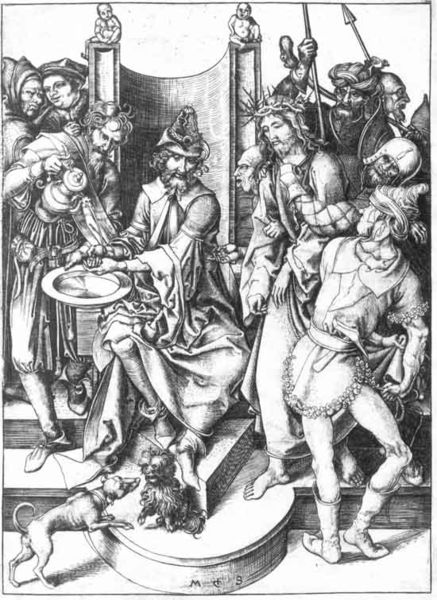
Titel: Christus vor Pilatus
Künstler: Martin Schongauer
Standort: Karlsruhe
Institution: Staatliche Kunsthalle Karlsruhe
Schlagwörter: chair, court, crowd, crown, gathering, hands, hat, king, men, people, religious, robes, soldier, soldiers, stairs, steps, throne, white, women, black, dress, gray, grey, group, old, painting, robe, sitting, tea, print, washing, pot, vase, wine, hand, food, man, roman, water, costume, feet, helmet, knight, male, noble, drawing, black and white, animals, army, dog, dogs, etching, sketch, beard, boots, cross, pen, step, peasants, person, royal, clothes, ink, jesus, art, pencil, medieval, draw, religion, cattle, god, christ, cup, jews, shading, wash, baby, guard, humans, christianity, clothing, plate, bible, jug, pitcher, biblical, drink, poor, thron, lances, spears, guards, sepia, turban, middle ages, weapon, material, meal, crucification, romans, basin, holy, christus, crown of thorns, spear, thorns, whit, european, pouring, arrows, knights, jesus christ, trial, beards, platter, busy, platform, wizard, lance, nobleman, jar, century, desciples, pilate, bw, betrayal, dg, thorn, courtier, serve, artistic, hand washing, pilatus, ceaser, garments, plat, artsy, subjects, crown of thrones, pontius pilate, pontius, roman soldier, matter, gog, washing hands, throns, crusifiction, jug water, criss, pilati, paltter, 교회, 귀족, 광대, 중세, 개, 심판, 애완견, 왕, 갈등, 세수대야